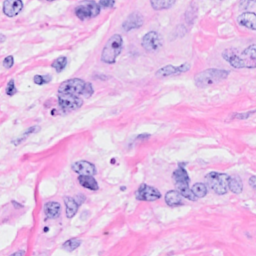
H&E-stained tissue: Breast